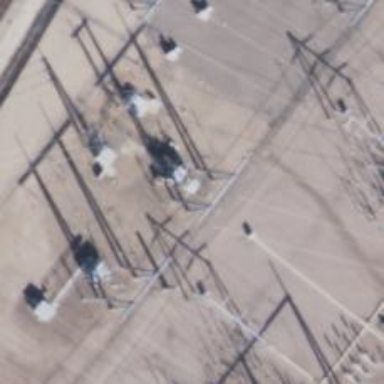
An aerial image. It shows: H-frame power tower with distinctive design.